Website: macys
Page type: billing-address
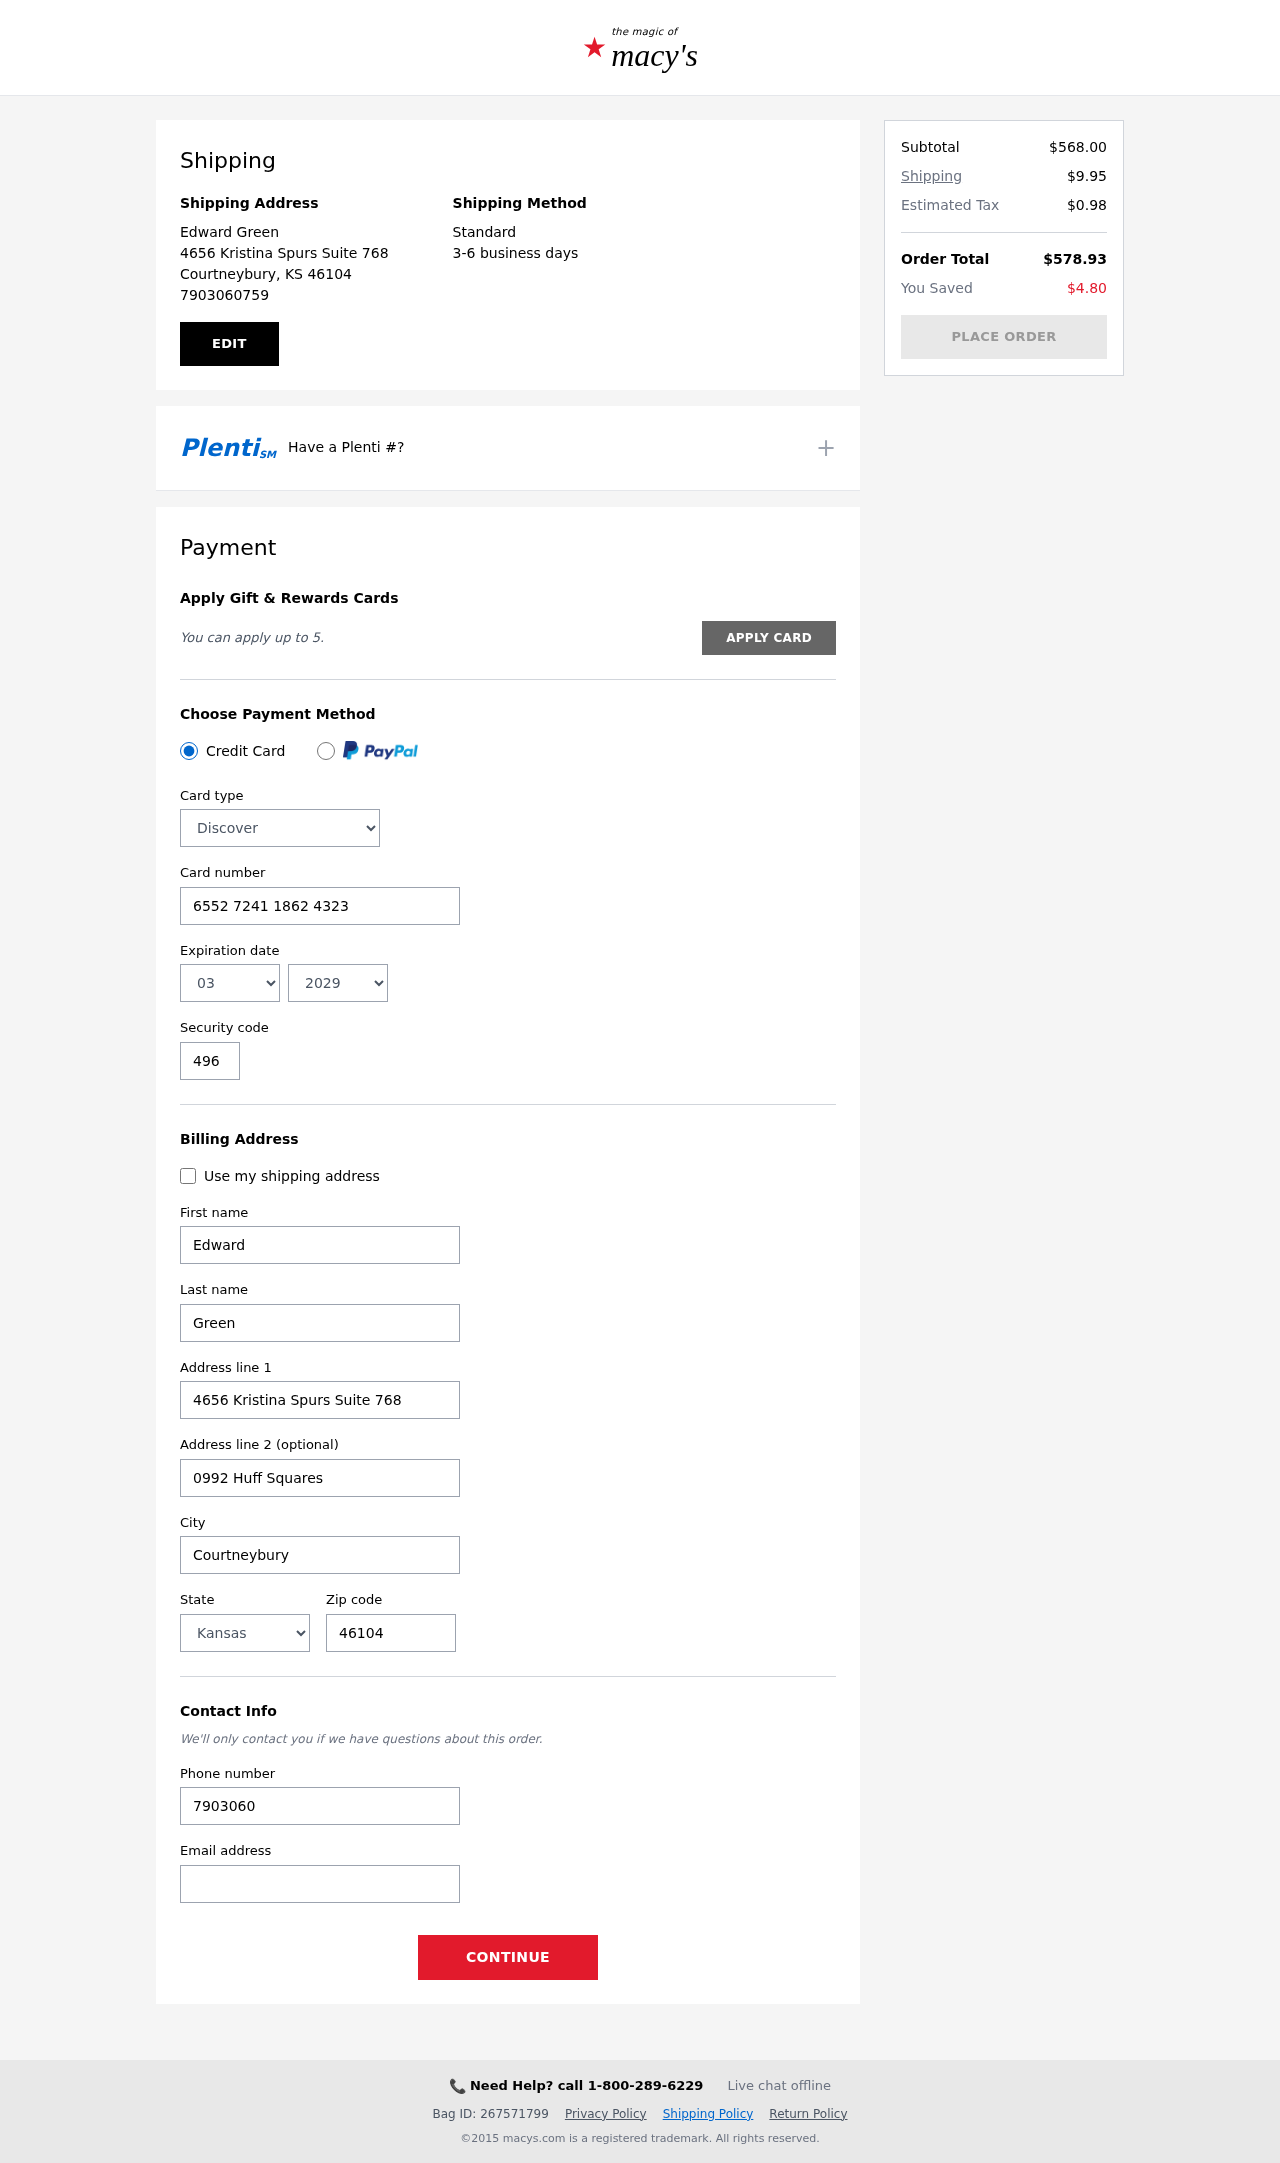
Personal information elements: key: PII_CARD_CVV
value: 496
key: PII_CARD_EXPIRY_MONTH
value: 03
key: PII_CARD_EXPIRY_YEAR
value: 29
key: PII_CARD_NUMBER
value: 6552 7241 1862 4323
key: PII_CARD_TYPE
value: Discover
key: PII_CITY
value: Courtneybury
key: PII_CITY_STATE_ZIP
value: Courtneybury, KS 46104
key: PII_EMAIL
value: edward.green@yahoo.com
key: PII_FIRSTNAME
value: Edward
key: PII_FULLNAME
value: Edward Green
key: PII_LASTNAME
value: Green
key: PII_PHONE
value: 7903060759
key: PII_POSTCODE
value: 46104
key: PII_STATE
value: Kansas
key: PII_STREET
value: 4656 Kristina Spurs Suite 768
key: PII_STREET2
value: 0992 Huff Squares
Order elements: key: ORDER_SUBTOTAL
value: $568.00
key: ORDER_SHIPPING_COST
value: $9.95
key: ORDER_TAX
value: $0.98
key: ORDER_TOTAL
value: $578.93
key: ORDER_SAVINGS
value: $4.80